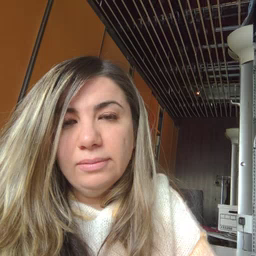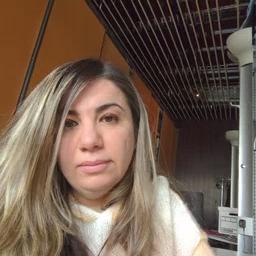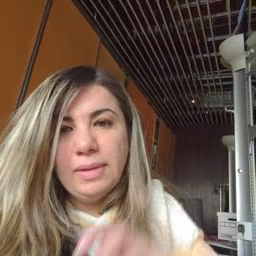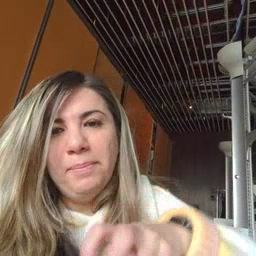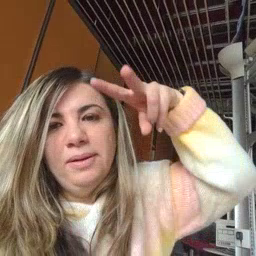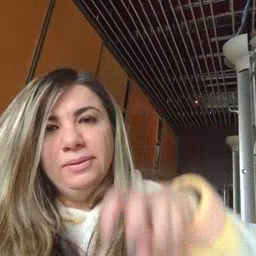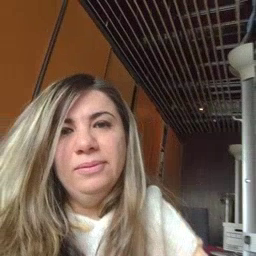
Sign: jump